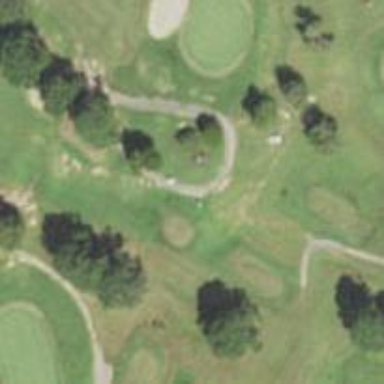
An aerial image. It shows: Golf tee.